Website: apple
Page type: account-selection
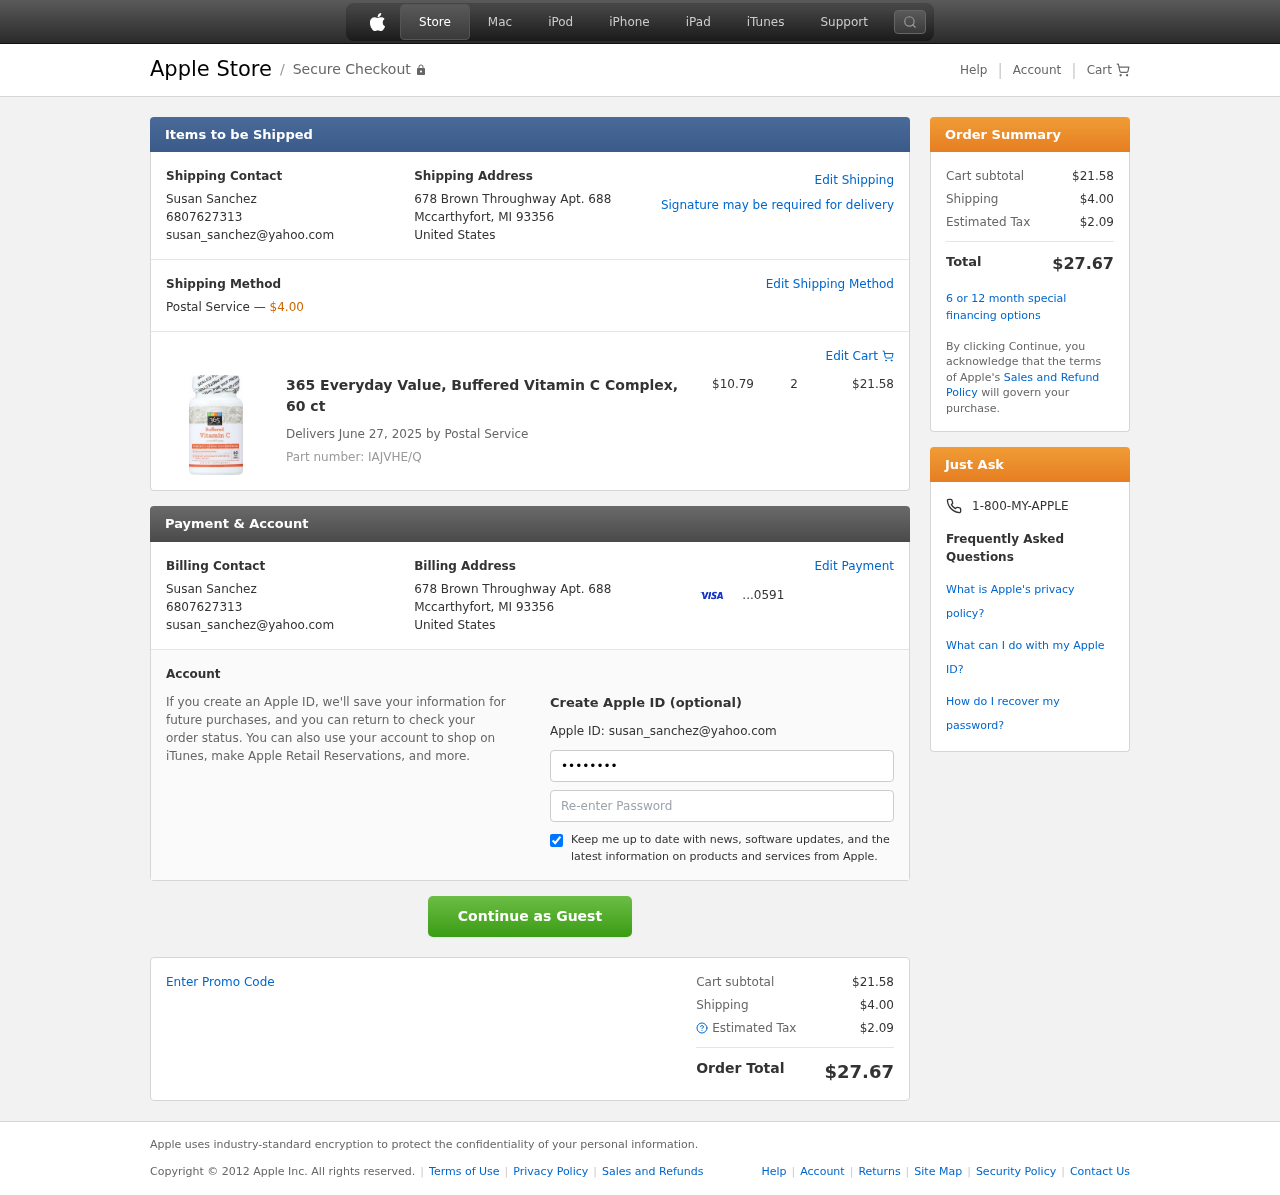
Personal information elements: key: PII_CARD_LAST4
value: ...0591
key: PII_CITY_STATE_ZIP
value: Mccarthyfort, MI 93356
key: PII_COUNTRY
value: United States
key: PII_EMAIL
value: susan_sanchez@yahoo.com
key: PII_FULLNAME
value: Susan Sanchez
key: PII_PHONE
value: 6807627313
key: PII_STREET
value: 678 Brown Throughway Apt. 688
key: PII_FIRSTNAME
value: Susan
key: PII_LASTNAME
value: Sanchez
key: PII_FULLNAME2
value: Susan Sanchez
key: PII_FULLNAME3
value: Susan Sanchez
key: PII_FIRSTNAME2
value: Susan
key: PII_FIRSTNAME3
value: Susan
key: PII_LASTNAME2
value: Sanchez
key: PII_LASTNAME3
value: Sanchez
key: PII_FIRSTNAME_DERIVED
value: Susan
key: PII_LASTNAME_DERIVED
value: Sanchez
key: PII_FULLNAME_DERIVED
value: Susan Sanchez
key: PII_NAME_FULL_DERIVED
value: Susan Sanchez
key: PII_PHONE_LINE
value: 7313
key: PII_PHONE_SUFFIX
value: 7313
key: PII_PHONE2
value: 6807627313
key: PII_PHONE3
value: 6807627313
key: PII_PHONE_NUMERIC
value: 6807627313
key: PII_PHONE_LINE_NUMERIC
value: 7313
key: PII_PHONE_SUFFIX_NUMERIC
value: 7313
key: PII_PHONE2_NUMERIC
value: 6807627313
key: PII_PHONE3_NUMERIC
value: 6807627313
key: PII_PHONE_DIGITS
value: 6807627313
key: PII_PHONE_LAST4
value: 7313
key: PII_EMAIL2
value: susan_sanchez@yahoo.com
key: PII_EMAIL3
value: susan_sanchez@yahoo.com
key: PII_STREET2
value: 678 Brown Throughway Apt. 688
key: PII_CITY_STATE_ZIP2
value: Mccarthyfort, MI 93356
Product elements: key: PRODUCT1_NAME
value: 365 Everyday Value, Buffered Vitamin C Complex, 60 ct
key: PRODUCT1_PRICE
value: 10.79
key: PRODUCT1_QUANTITY
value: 2
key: PRODUCT_PART_NUMBER
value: Part number: IAJVHE/Q
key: PRODUCT_TOTAL
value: $21.58
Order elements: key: ORDER_SHIPPING_COST
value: $4.00
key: ORDER_DELIVERY_DATE
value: Delivers June 27, 2025 by Postal Service
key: ORDER_SUBTOTAL
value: $21.58
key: ORDER_TAX
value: $2.09
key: ORDER_TOTAL
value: $27.67